Question: What is the measurement shown in the image?
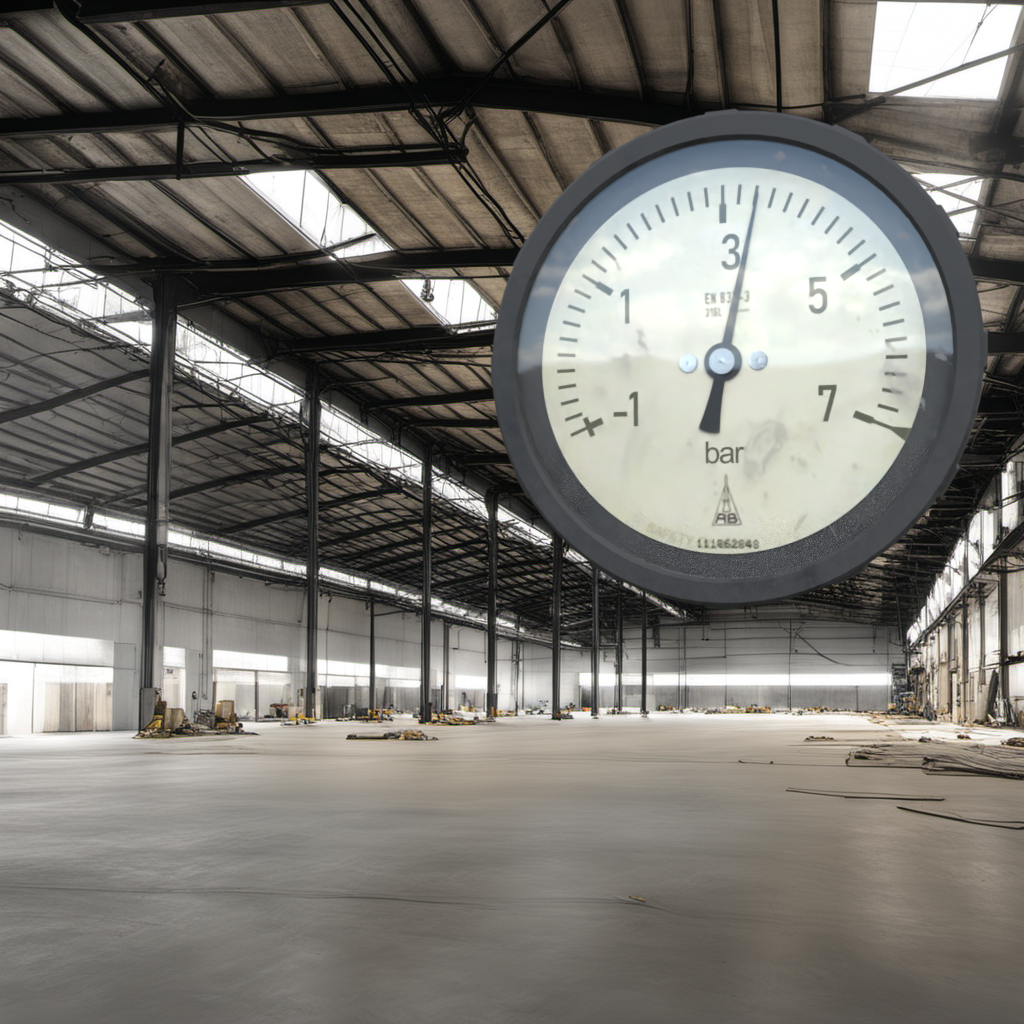
Answer: The result is 3.42
Question: What is the value range of this measurement?
Answer: The range is from -1 to 7
Question: What is the minimum and maximum reading range of the measurement in the image?
Answer: The minimum value is -1 and the maximum value is 7